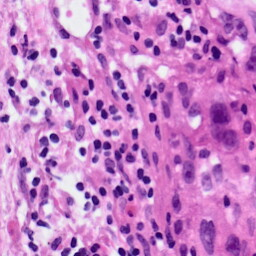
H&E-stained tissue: Lung